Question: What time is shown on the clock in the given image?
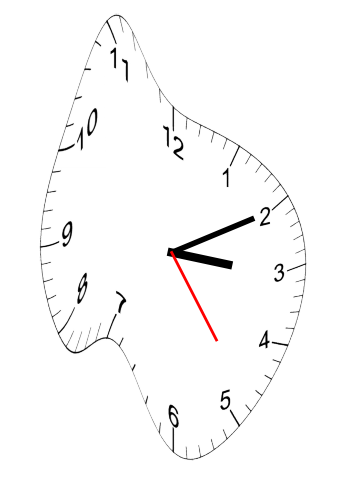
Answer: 03:10:24